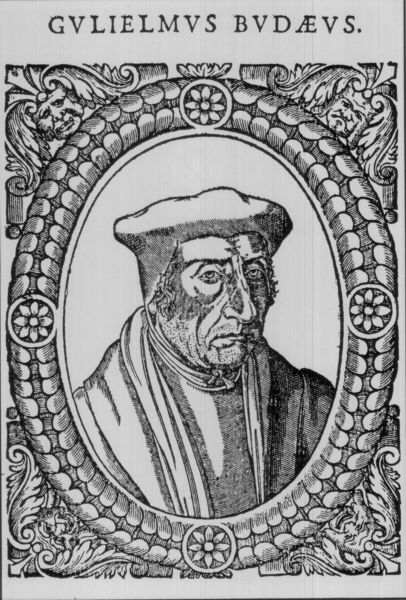
Titel: Bildnis des Guillaume Budé (Budaeus)
Institution: (Seriendruck)
Schlagwörter: blätter, kopf, mann, schatten, umhang, weiß, blume, blumen, grau, hut, köpfe, licht, mund, nase, profil, schwarz, stirn, zeichnung, blick, blüte, blüten, schal, tiere, haube, muster, ornament, alt, bart, gesichter, kappe, mütze, augen, falten, gesicht, kragen, lang, rahmen, bildnis, portrait, porträt, kirche, haare, mantel, augenbrauen, brustbild, frontal, kinn, renaissance, kreis, oval, rund, holzschnitt, schrift, wangen, grafik, rand, ernst, büste, halstuch, ornamente, thomas, verzierung, tränensäcke, name, medaillon, druck, schnitt, schwarzweiss, stich, seite, text, kranz, trüb, stoppeln, ecken, talar, barett, pfarrer, halbprofil, rosette, mittelalter, luther, gelehrter, dürer, kupferstich, latein, lateinisch, einrahmung, lumen, schaube, reformator, hochoval, strenger blick, blaumen, mantel umhang, wilhelm budau, gulielmus, falten im gesicht, 17.jahrhundert, budaeus, budeus, stiich, gulielmus budaeus, gvlielmvs